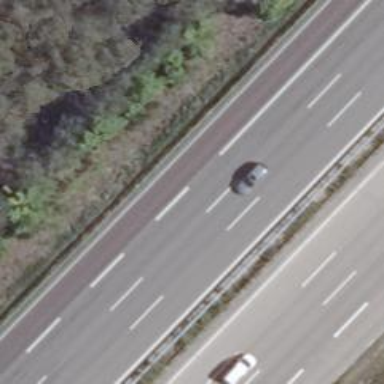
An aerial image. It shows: Asphalt motorway link.